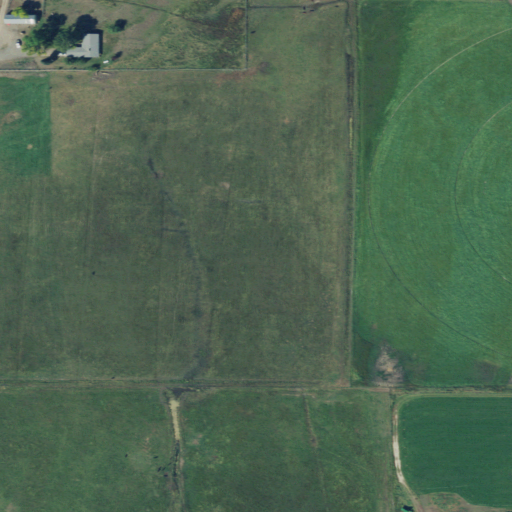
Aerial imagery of plain(s) in Idaho named Big Flat containing pasture, woody wetlands, open development, cultivated crops, and low intensity development